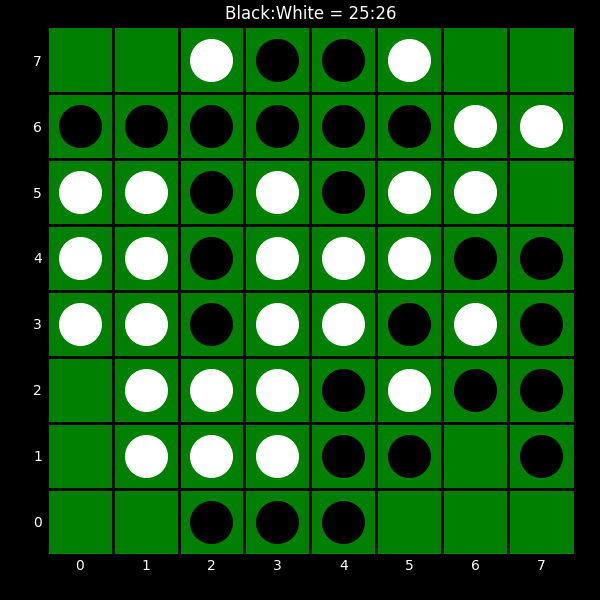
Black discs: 25
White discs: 26